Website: crate-barrel
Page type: account-selection
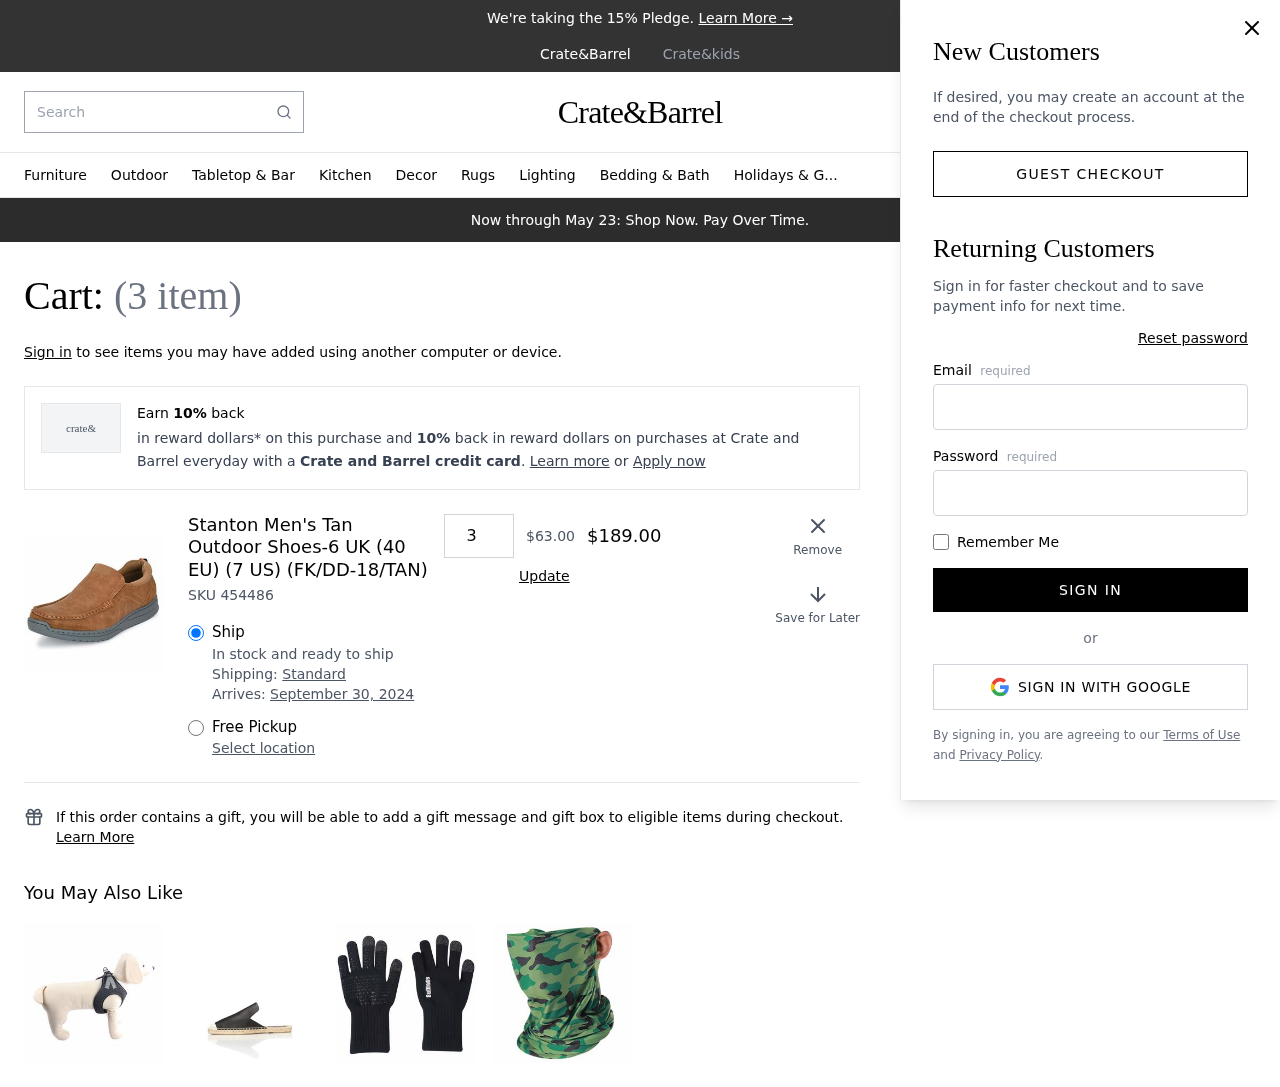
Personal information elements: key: PII_EMAIL
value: nathan.bradshaw@gmail.com
Product elements: key: PRODUCT1_NAME
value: Stanton Men's Tan Outdoor Shoes-6 UK (40 EU) (7 US) (FK/DD-18/TAN)
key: PRODUCT1_PRICE
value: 63
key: PRODUCT1_QUANTITY
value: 3
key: PRODUCT1_SKU
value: SKU 454486
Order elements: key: ORDER_NUM_ITEMS
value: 3
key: ORDER_DELIVERY_DATE
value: September 30, 2024
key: ORDER_SUBTOTAL
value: $189.00
Search elements: key: HEADER_SEARCH
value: Search